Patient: sex M, age 47
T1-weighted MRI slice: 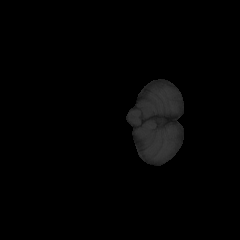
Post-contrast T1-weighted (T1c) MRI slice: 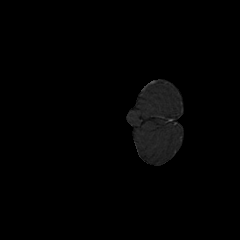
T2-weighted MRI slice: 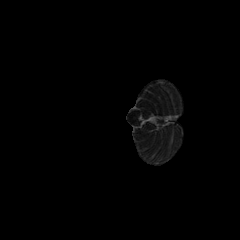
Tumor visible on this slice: no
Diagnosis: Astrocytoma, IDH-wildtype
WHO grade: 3